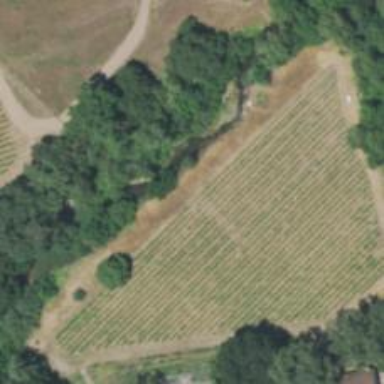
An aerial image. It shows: Vineyard with wine grapes as the crop.